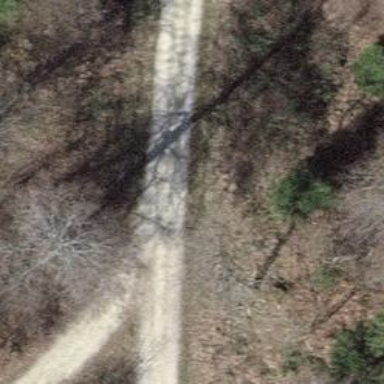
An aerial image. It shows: Pebblestone track with grade3 tracktype.